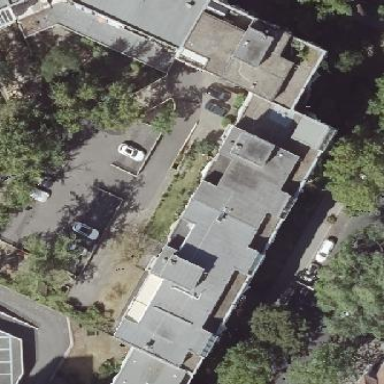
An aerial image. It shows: Building with apartments and flat roof.